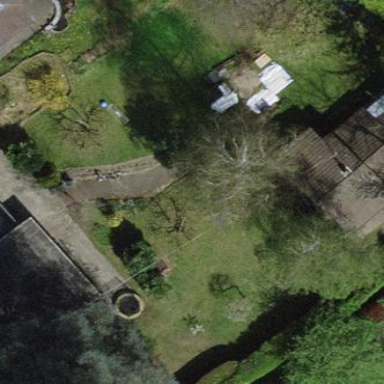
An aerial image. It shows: Garden surrounded by fence.